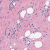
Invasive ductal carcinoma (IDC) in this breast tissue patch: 0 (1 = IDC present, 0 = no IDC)